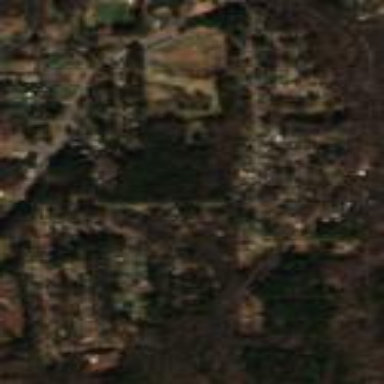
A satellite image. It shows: Residential area within neighborhood.